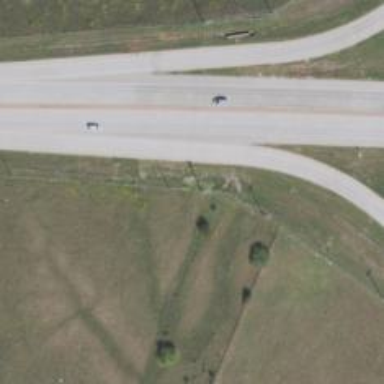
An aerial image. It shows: This image shows trunk highway that functions as expressway.